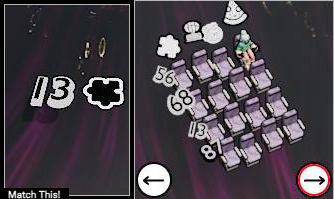
Task: seats
Answer: no